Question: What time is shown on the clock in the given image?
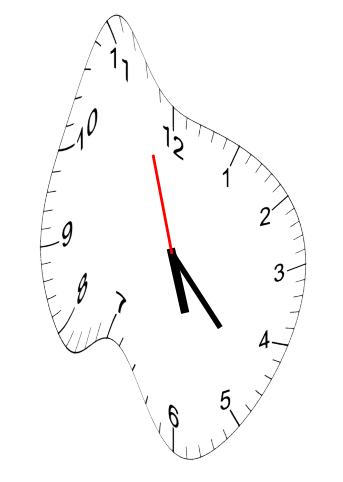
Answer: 05:22:57